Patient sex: F
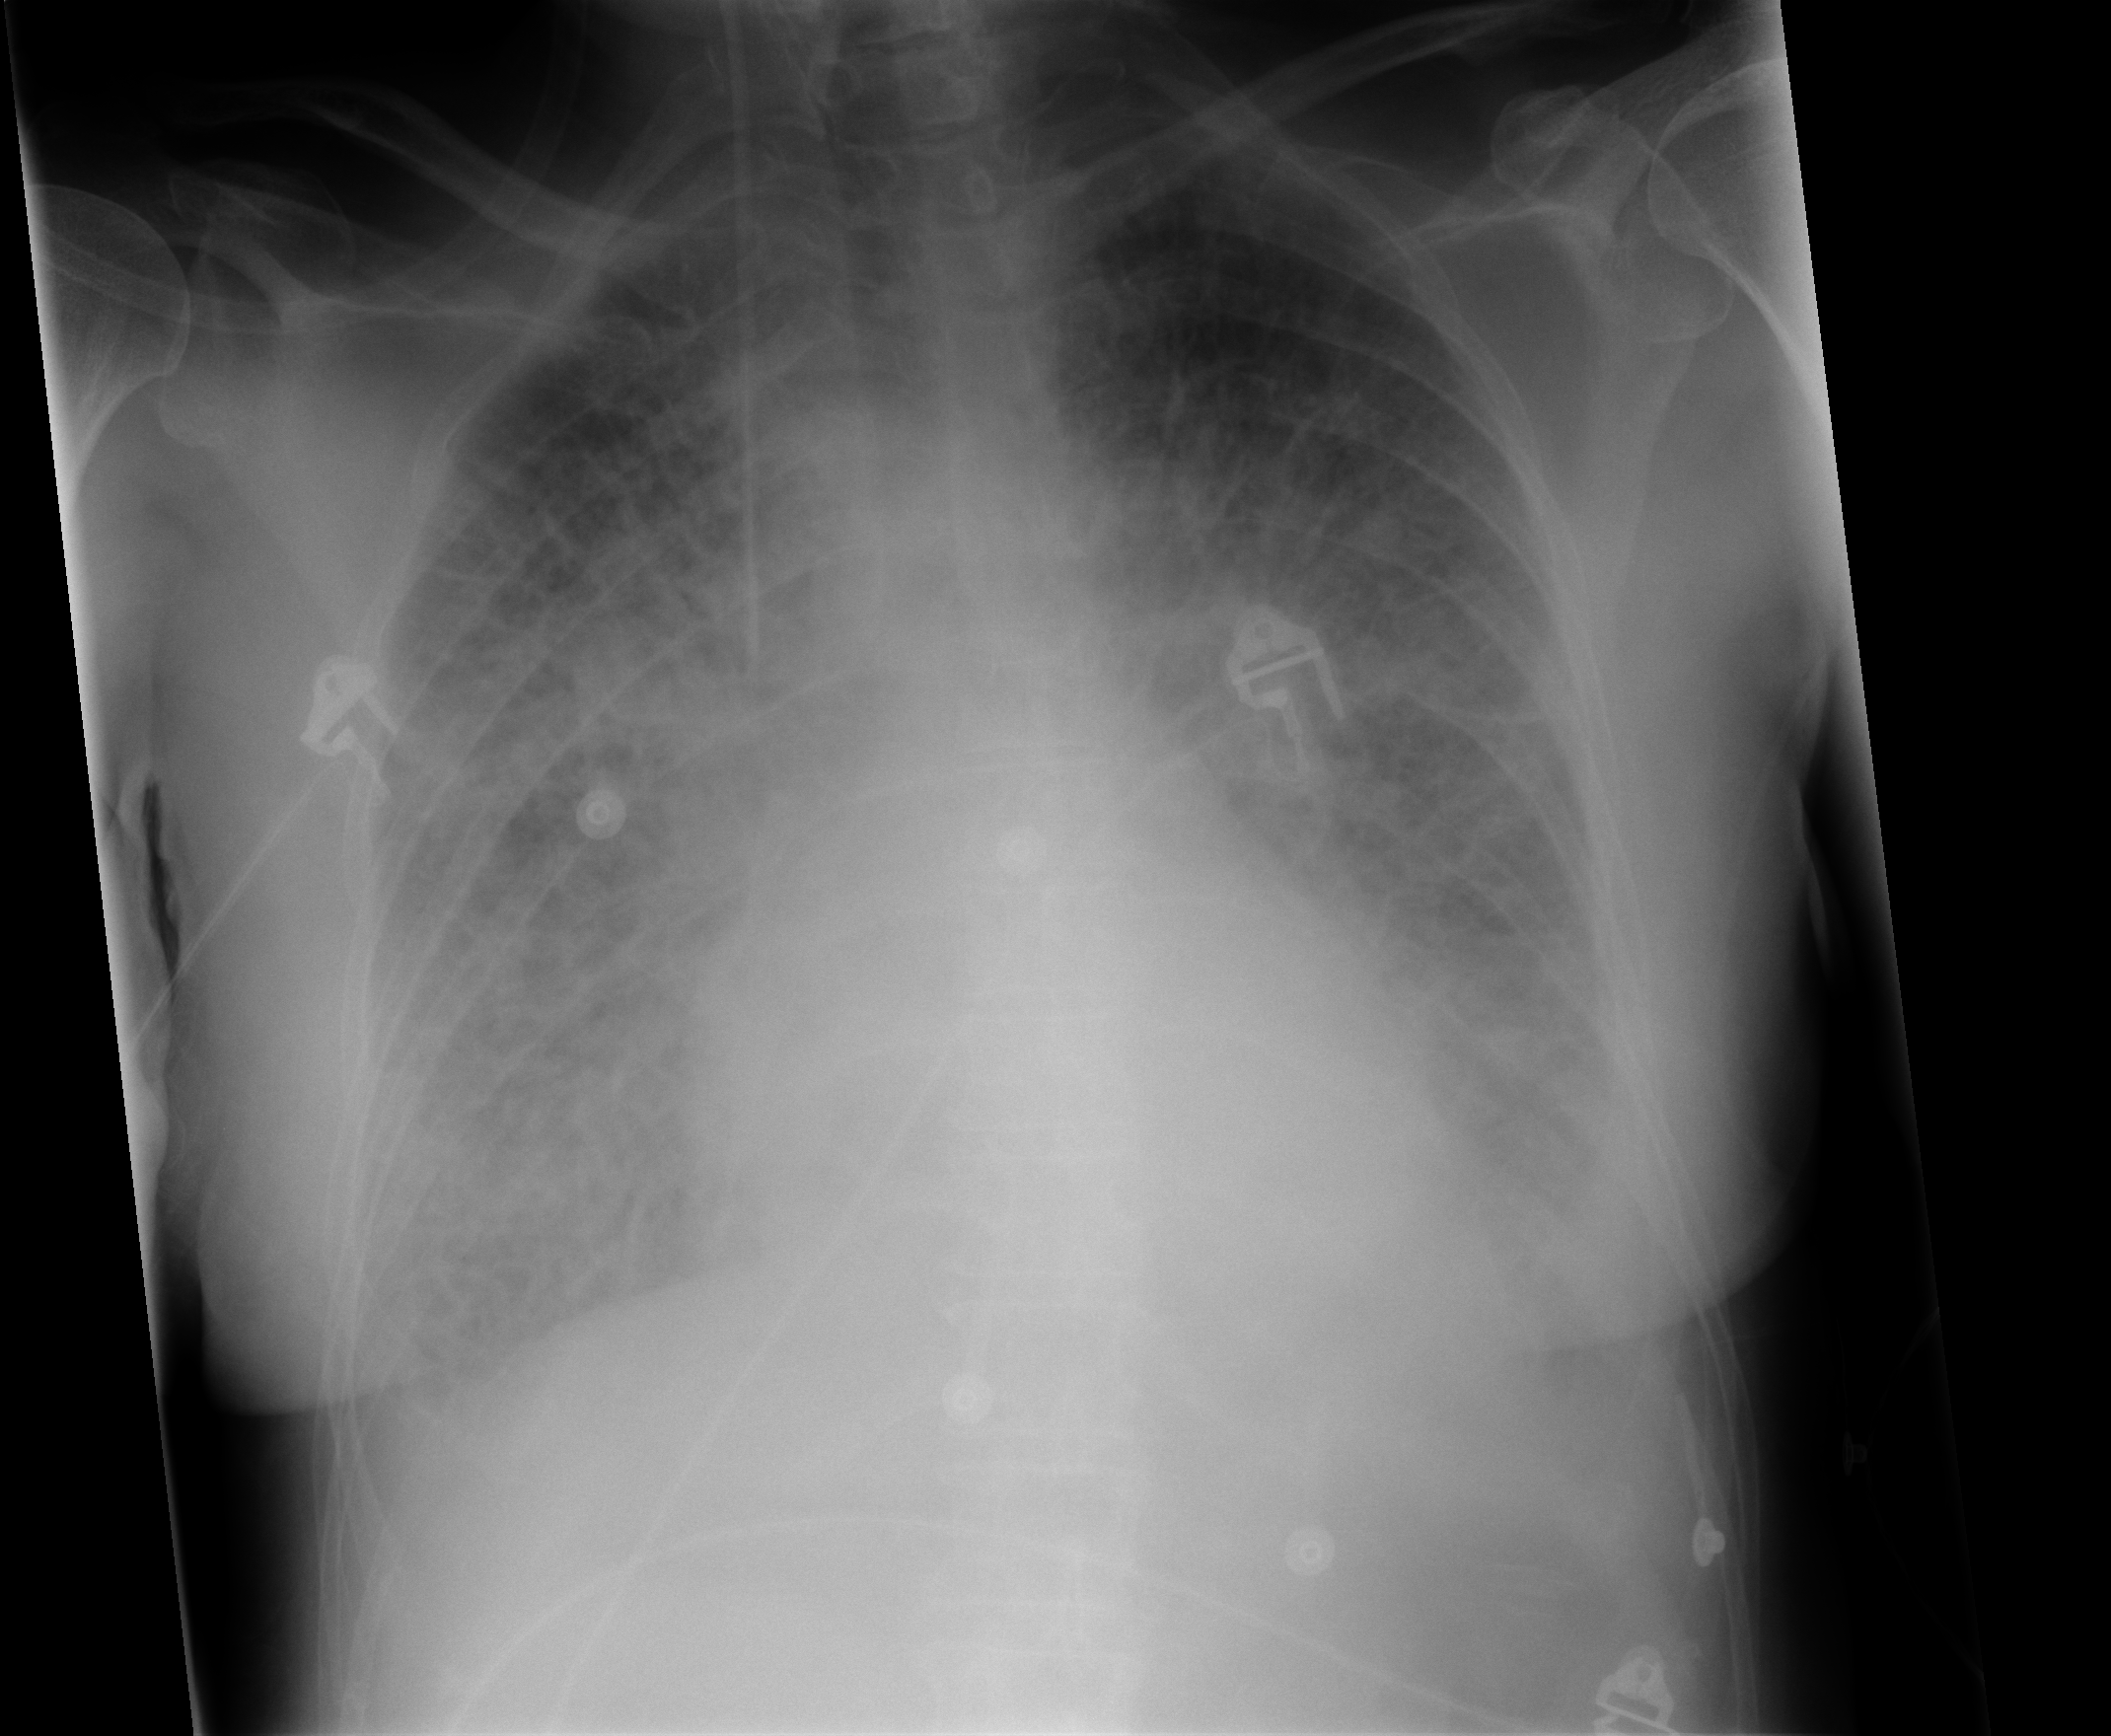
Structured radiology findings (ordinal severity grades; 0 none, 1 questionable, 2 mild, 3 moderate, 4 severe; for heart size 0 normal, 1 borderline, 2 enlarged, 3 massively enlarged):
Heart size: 1
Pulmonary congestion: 3
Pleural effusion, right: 2
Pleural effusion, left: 2
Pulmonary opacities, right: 3
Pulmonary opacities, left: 3
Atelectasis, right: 3
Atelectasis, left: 3